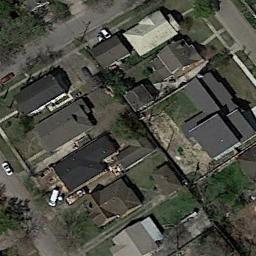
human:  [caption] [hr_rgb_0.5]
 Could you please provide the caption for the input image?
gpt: In densely populated areas there are many roads and neatly arranged houses and trees as well as large lawns and many vehicles .

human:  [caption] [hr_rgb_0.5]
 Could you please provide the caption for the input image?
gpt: The houses line up neatly .

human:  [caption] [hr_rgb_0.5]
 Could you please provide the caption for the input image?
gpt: The dense residential is on the grass next to the road .

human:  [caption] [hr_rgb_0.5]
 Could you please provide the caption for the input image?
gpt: A dense residential area with lots of houses arranged neatly is surrounded by some roads .

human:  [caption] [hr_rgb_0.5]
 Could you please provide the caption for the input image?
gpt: There are some black buildings with lawns around on dense residential area .